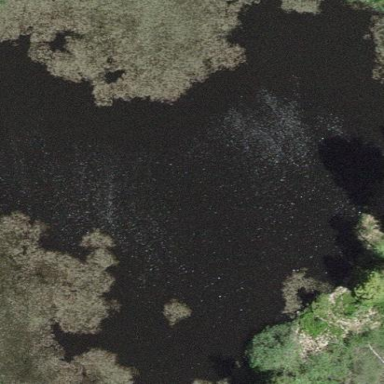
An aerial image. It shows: Pond surrounded by natural water.